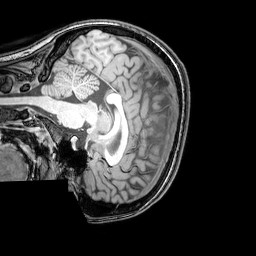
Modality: T1w
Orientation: sagittal
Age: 22
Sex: female
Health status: healthy
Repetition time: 0.081 s
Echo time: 0.037 s